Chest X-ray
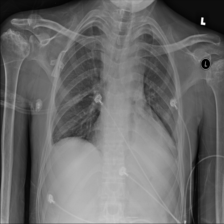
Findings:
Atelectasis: negative
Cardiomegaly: negative
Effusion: negative
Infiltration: positive
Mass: negative
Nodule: negative
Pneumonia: negative
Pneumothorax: negative
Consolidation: negative
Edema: negative
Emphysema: negative
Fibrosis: negative
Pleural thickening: negative
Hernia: negative